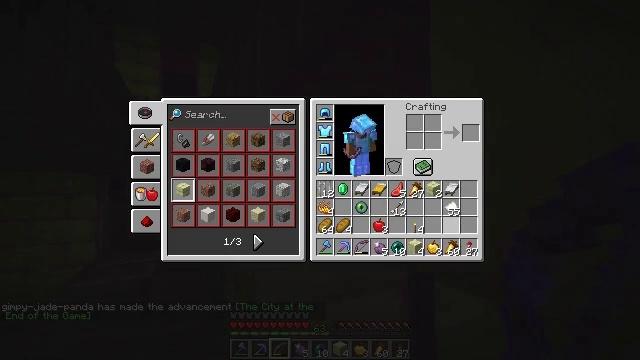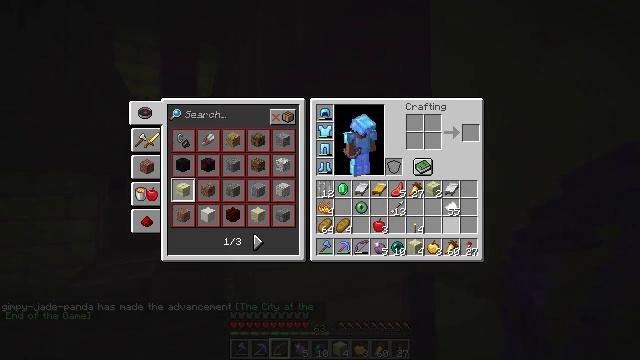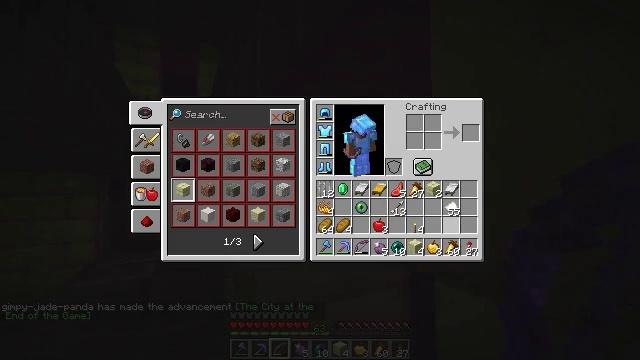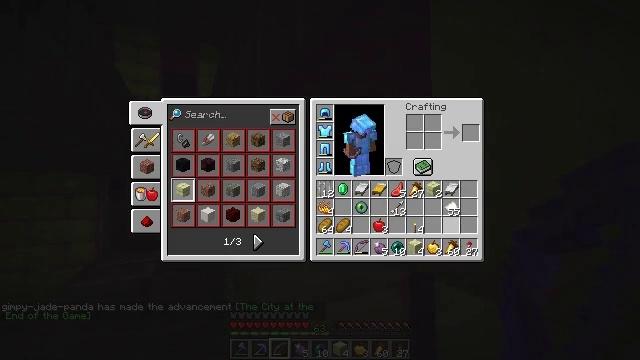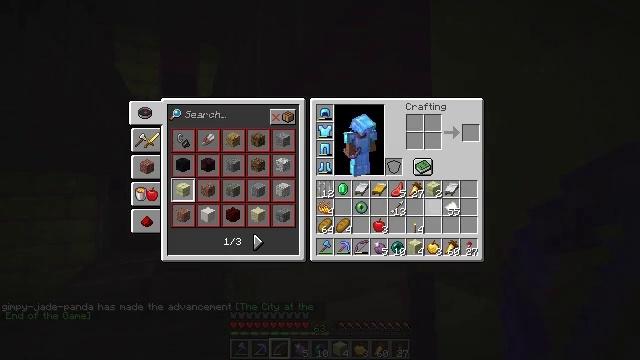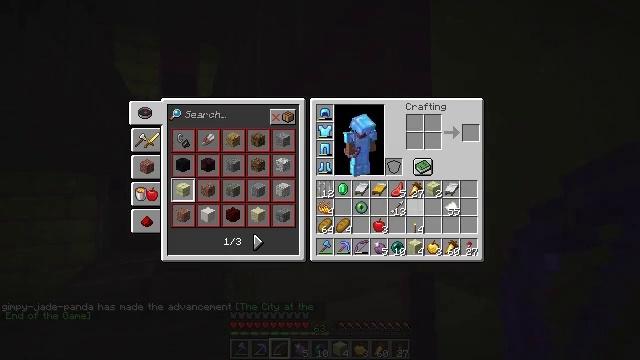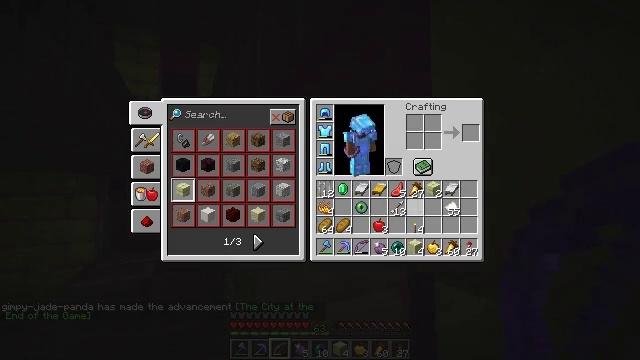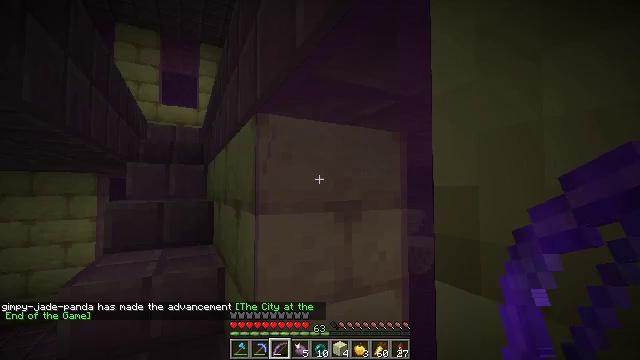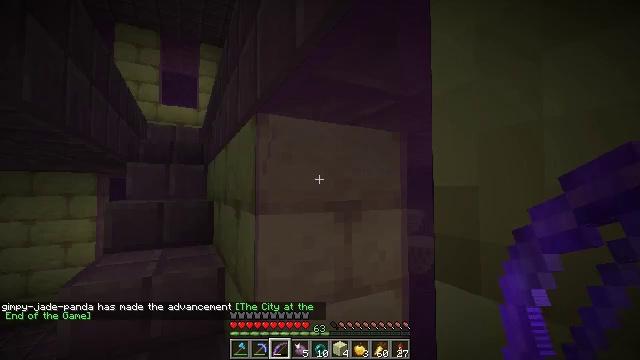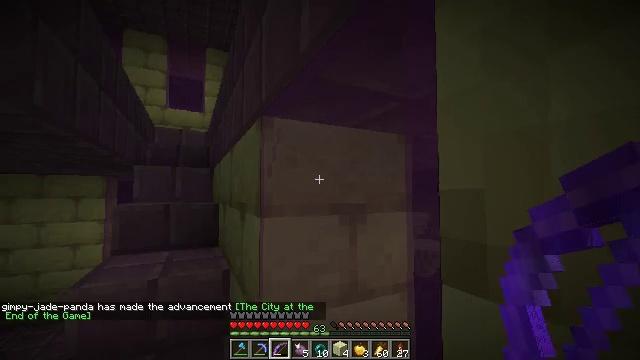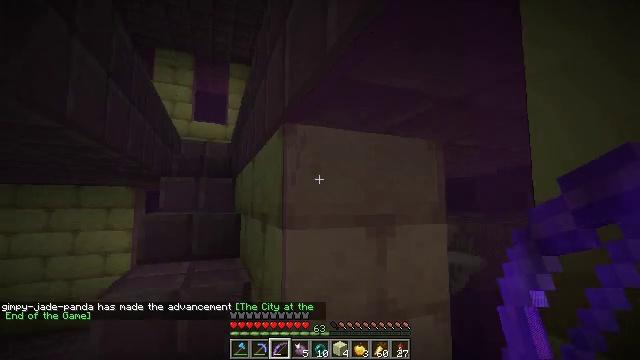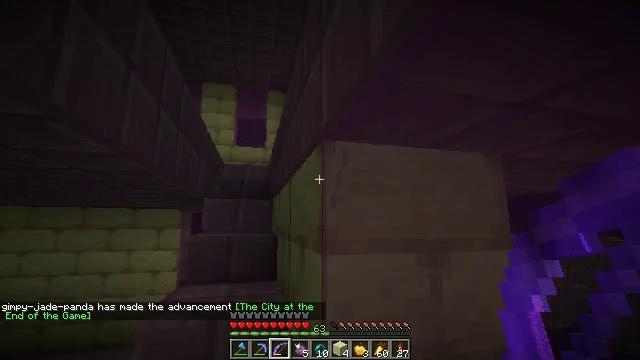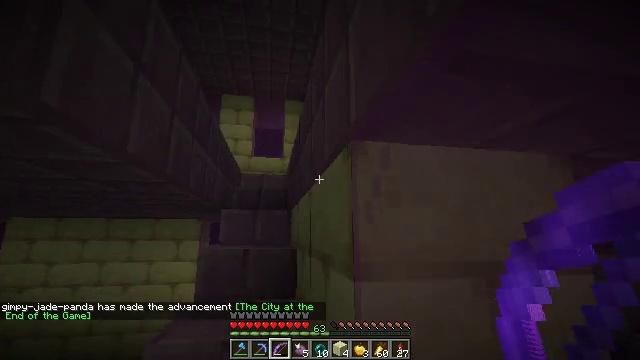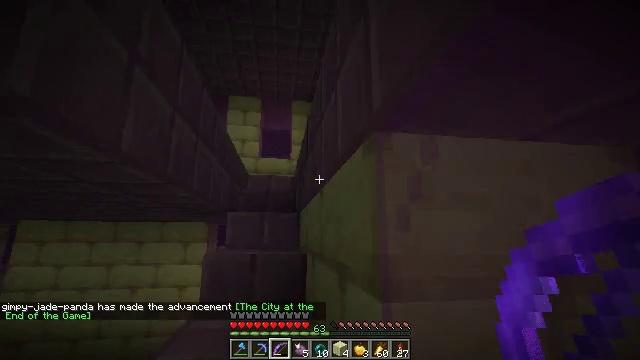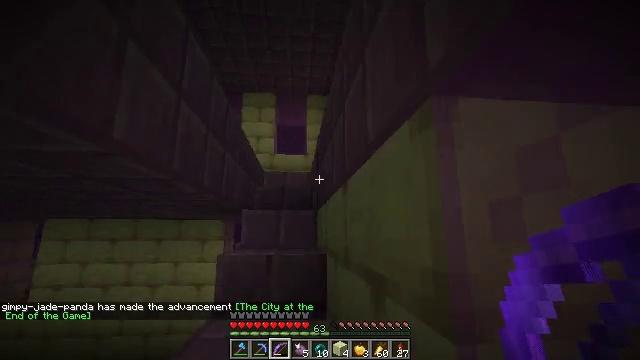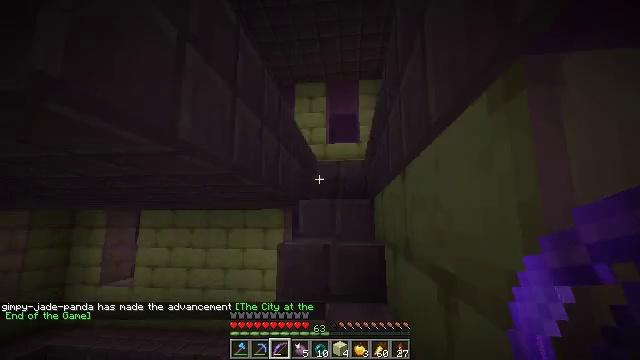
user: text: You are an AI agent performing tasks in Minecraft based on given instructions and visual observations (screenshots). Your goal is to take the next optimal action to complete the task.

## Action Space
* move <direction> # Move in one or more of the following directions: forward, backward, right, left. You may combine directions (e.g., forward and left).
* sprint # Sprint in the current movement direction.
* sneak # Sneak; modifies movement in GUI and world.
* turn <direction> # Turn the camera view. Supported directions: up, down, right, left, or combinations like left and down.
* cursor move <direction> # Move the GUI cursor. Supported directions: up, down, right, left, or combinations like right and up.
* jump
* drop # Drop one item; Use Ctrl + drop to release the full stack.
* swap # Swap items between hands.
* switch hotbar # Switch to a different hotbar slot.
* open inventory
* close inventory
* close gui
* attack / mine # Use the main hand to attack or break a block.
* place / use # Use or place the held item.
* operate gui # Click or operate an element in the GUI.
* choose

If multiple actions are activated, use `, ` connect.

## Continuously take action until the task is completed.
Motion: motion action
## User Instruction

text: Retrieve the purpur slab for building.
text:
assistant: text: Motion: no_op
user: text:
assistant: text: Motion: no_op
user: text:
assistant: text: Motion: cursor move left
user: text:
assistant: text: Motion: cursor move left and up
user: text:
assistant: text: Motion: cursor move left and up
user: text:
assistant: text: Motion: no_op
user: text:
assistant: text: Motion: close inventory
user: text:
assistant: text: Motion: close inventory
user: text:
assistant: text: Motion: turn left, close inventory
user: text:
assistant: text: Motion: move forward, turn left and up
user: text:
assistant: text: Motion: move forward, sprint, turn left and up
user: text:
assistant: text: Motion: move forward, sprint, turn left and up
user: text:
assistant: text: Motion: move forward, sprint, turn left
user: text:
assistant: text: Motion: move forward, sprint, turn left
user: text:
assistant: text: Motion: move forward, sprint, turn left and down
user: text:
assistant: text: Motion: move forward, sprint, turn left and down
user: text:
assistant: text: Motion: move forward, sprint, turn left
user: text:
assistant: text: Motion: move forward, sprint
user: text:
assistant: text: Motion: move forward, sprint
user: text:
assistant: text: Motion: move forward, sprint
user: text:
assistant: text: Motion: move forward, sprint
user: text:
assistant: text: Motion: move forward and move right, sprint
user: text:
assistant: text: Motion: move forward and move right, sprint
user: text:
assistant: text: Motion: move forward and move right, sprint, turn down
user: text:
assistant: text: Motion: move forward and move right, sprint, turn left and down
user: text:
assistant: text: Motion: move forward and move right, sprint, turn left and down
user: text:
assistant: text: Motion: move forward and move right, sprint, turn left
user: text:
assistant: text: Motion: move forward and move right, sprint
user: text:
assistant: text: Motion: move forward and move right, sprint
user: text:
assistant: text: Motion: move forward and move right, sprint